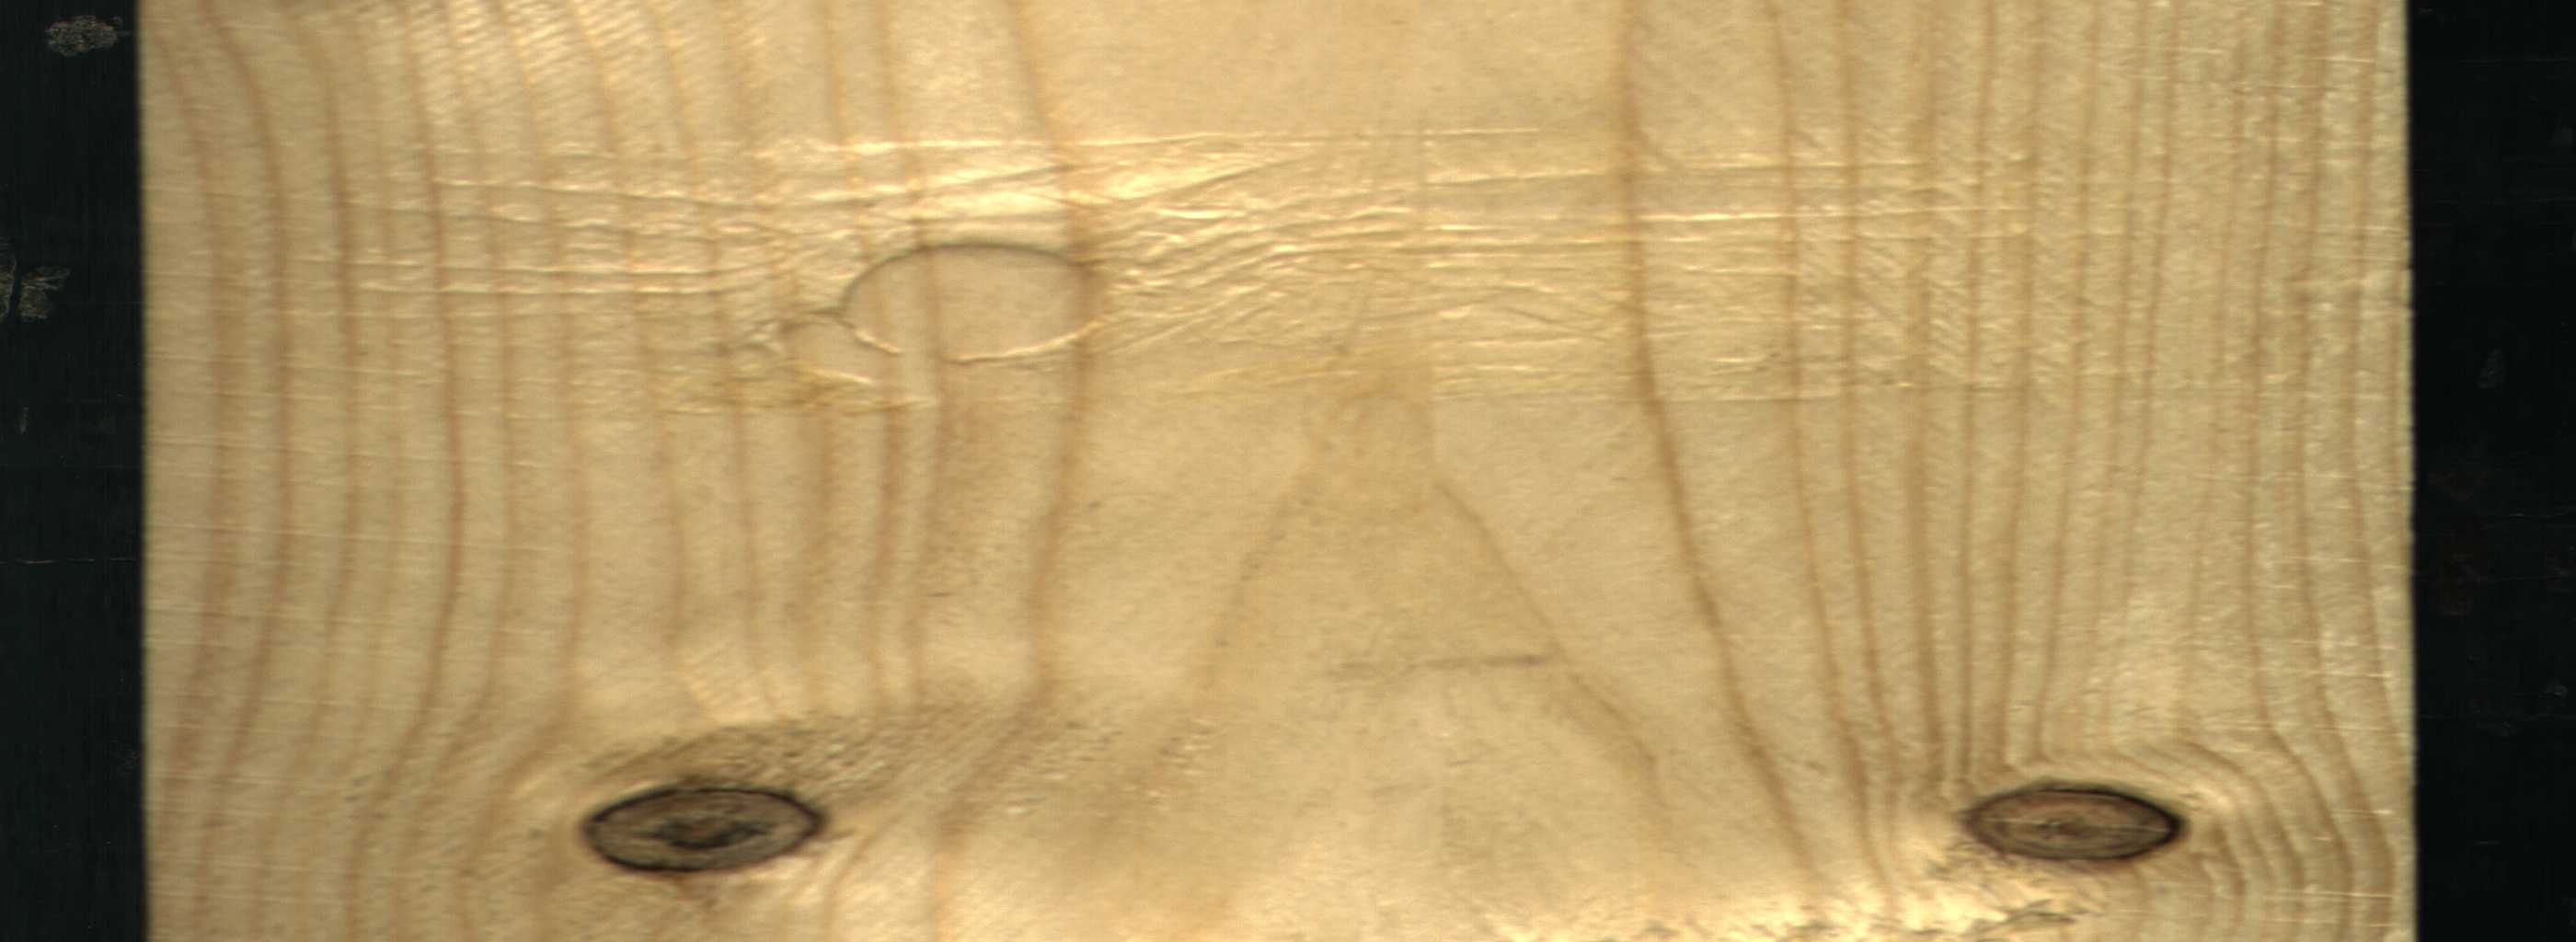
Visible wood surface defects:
Dead_Knot
Dead_Knot